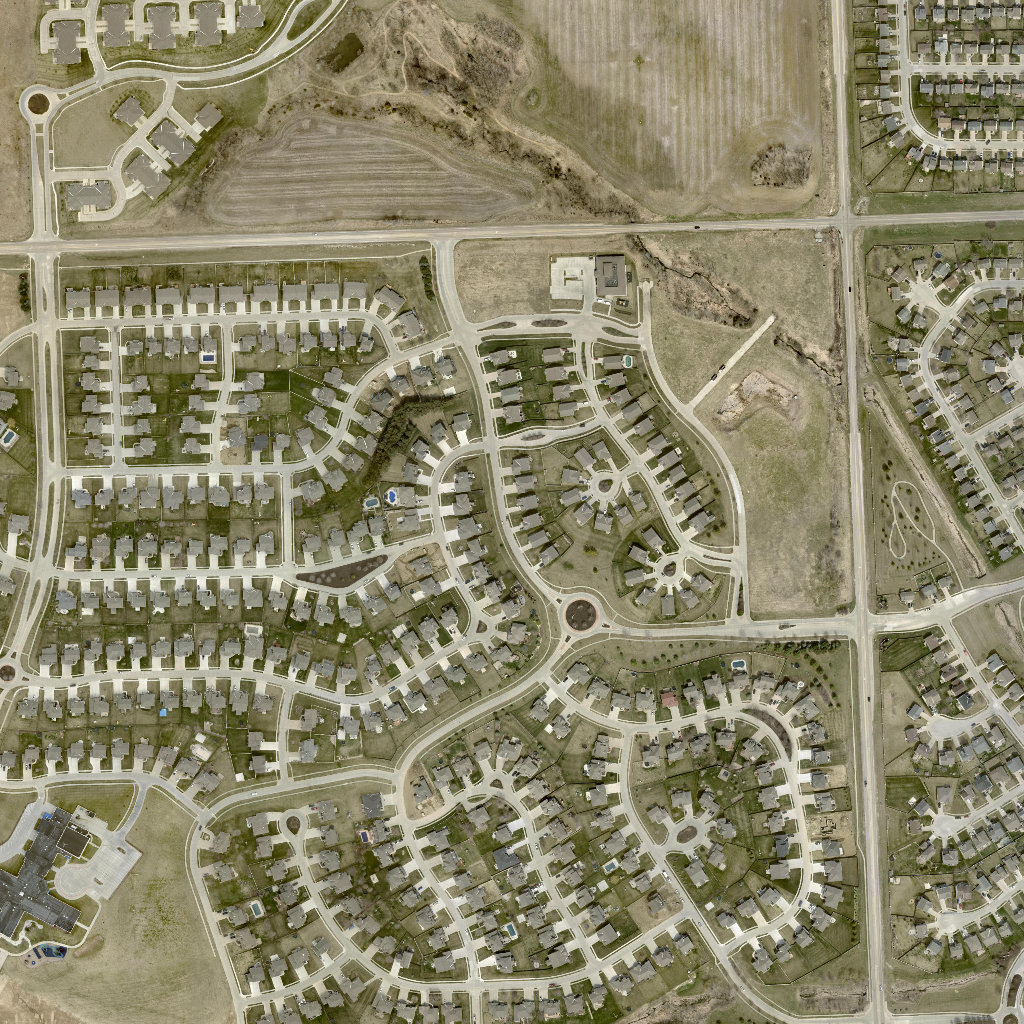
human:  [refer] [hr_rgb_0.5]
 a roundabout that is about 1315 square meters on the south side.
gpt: <box>[[54, 57, 59, 62, 0]]</box>